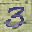
Label: 3